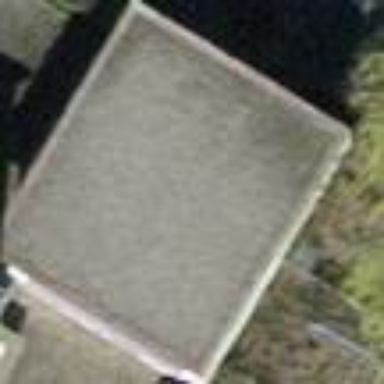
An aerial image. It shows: Garage building.